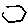
Label: hexagon